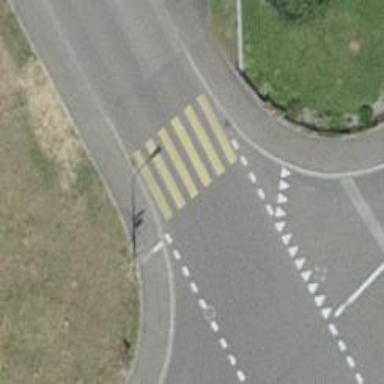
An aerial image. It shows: Uncontrolled zebra crossing with notable zebra markings.